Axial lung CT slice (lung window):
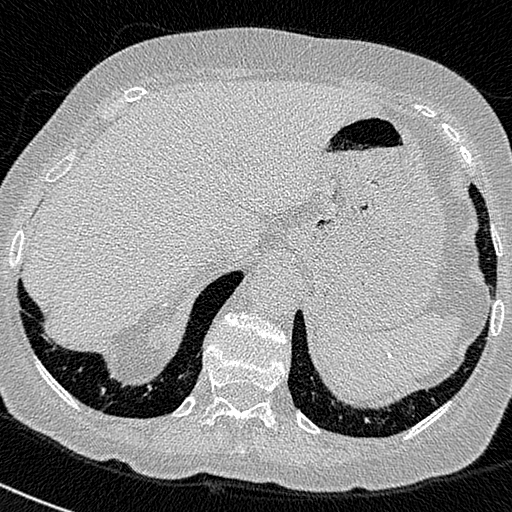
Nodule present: no